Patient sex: F
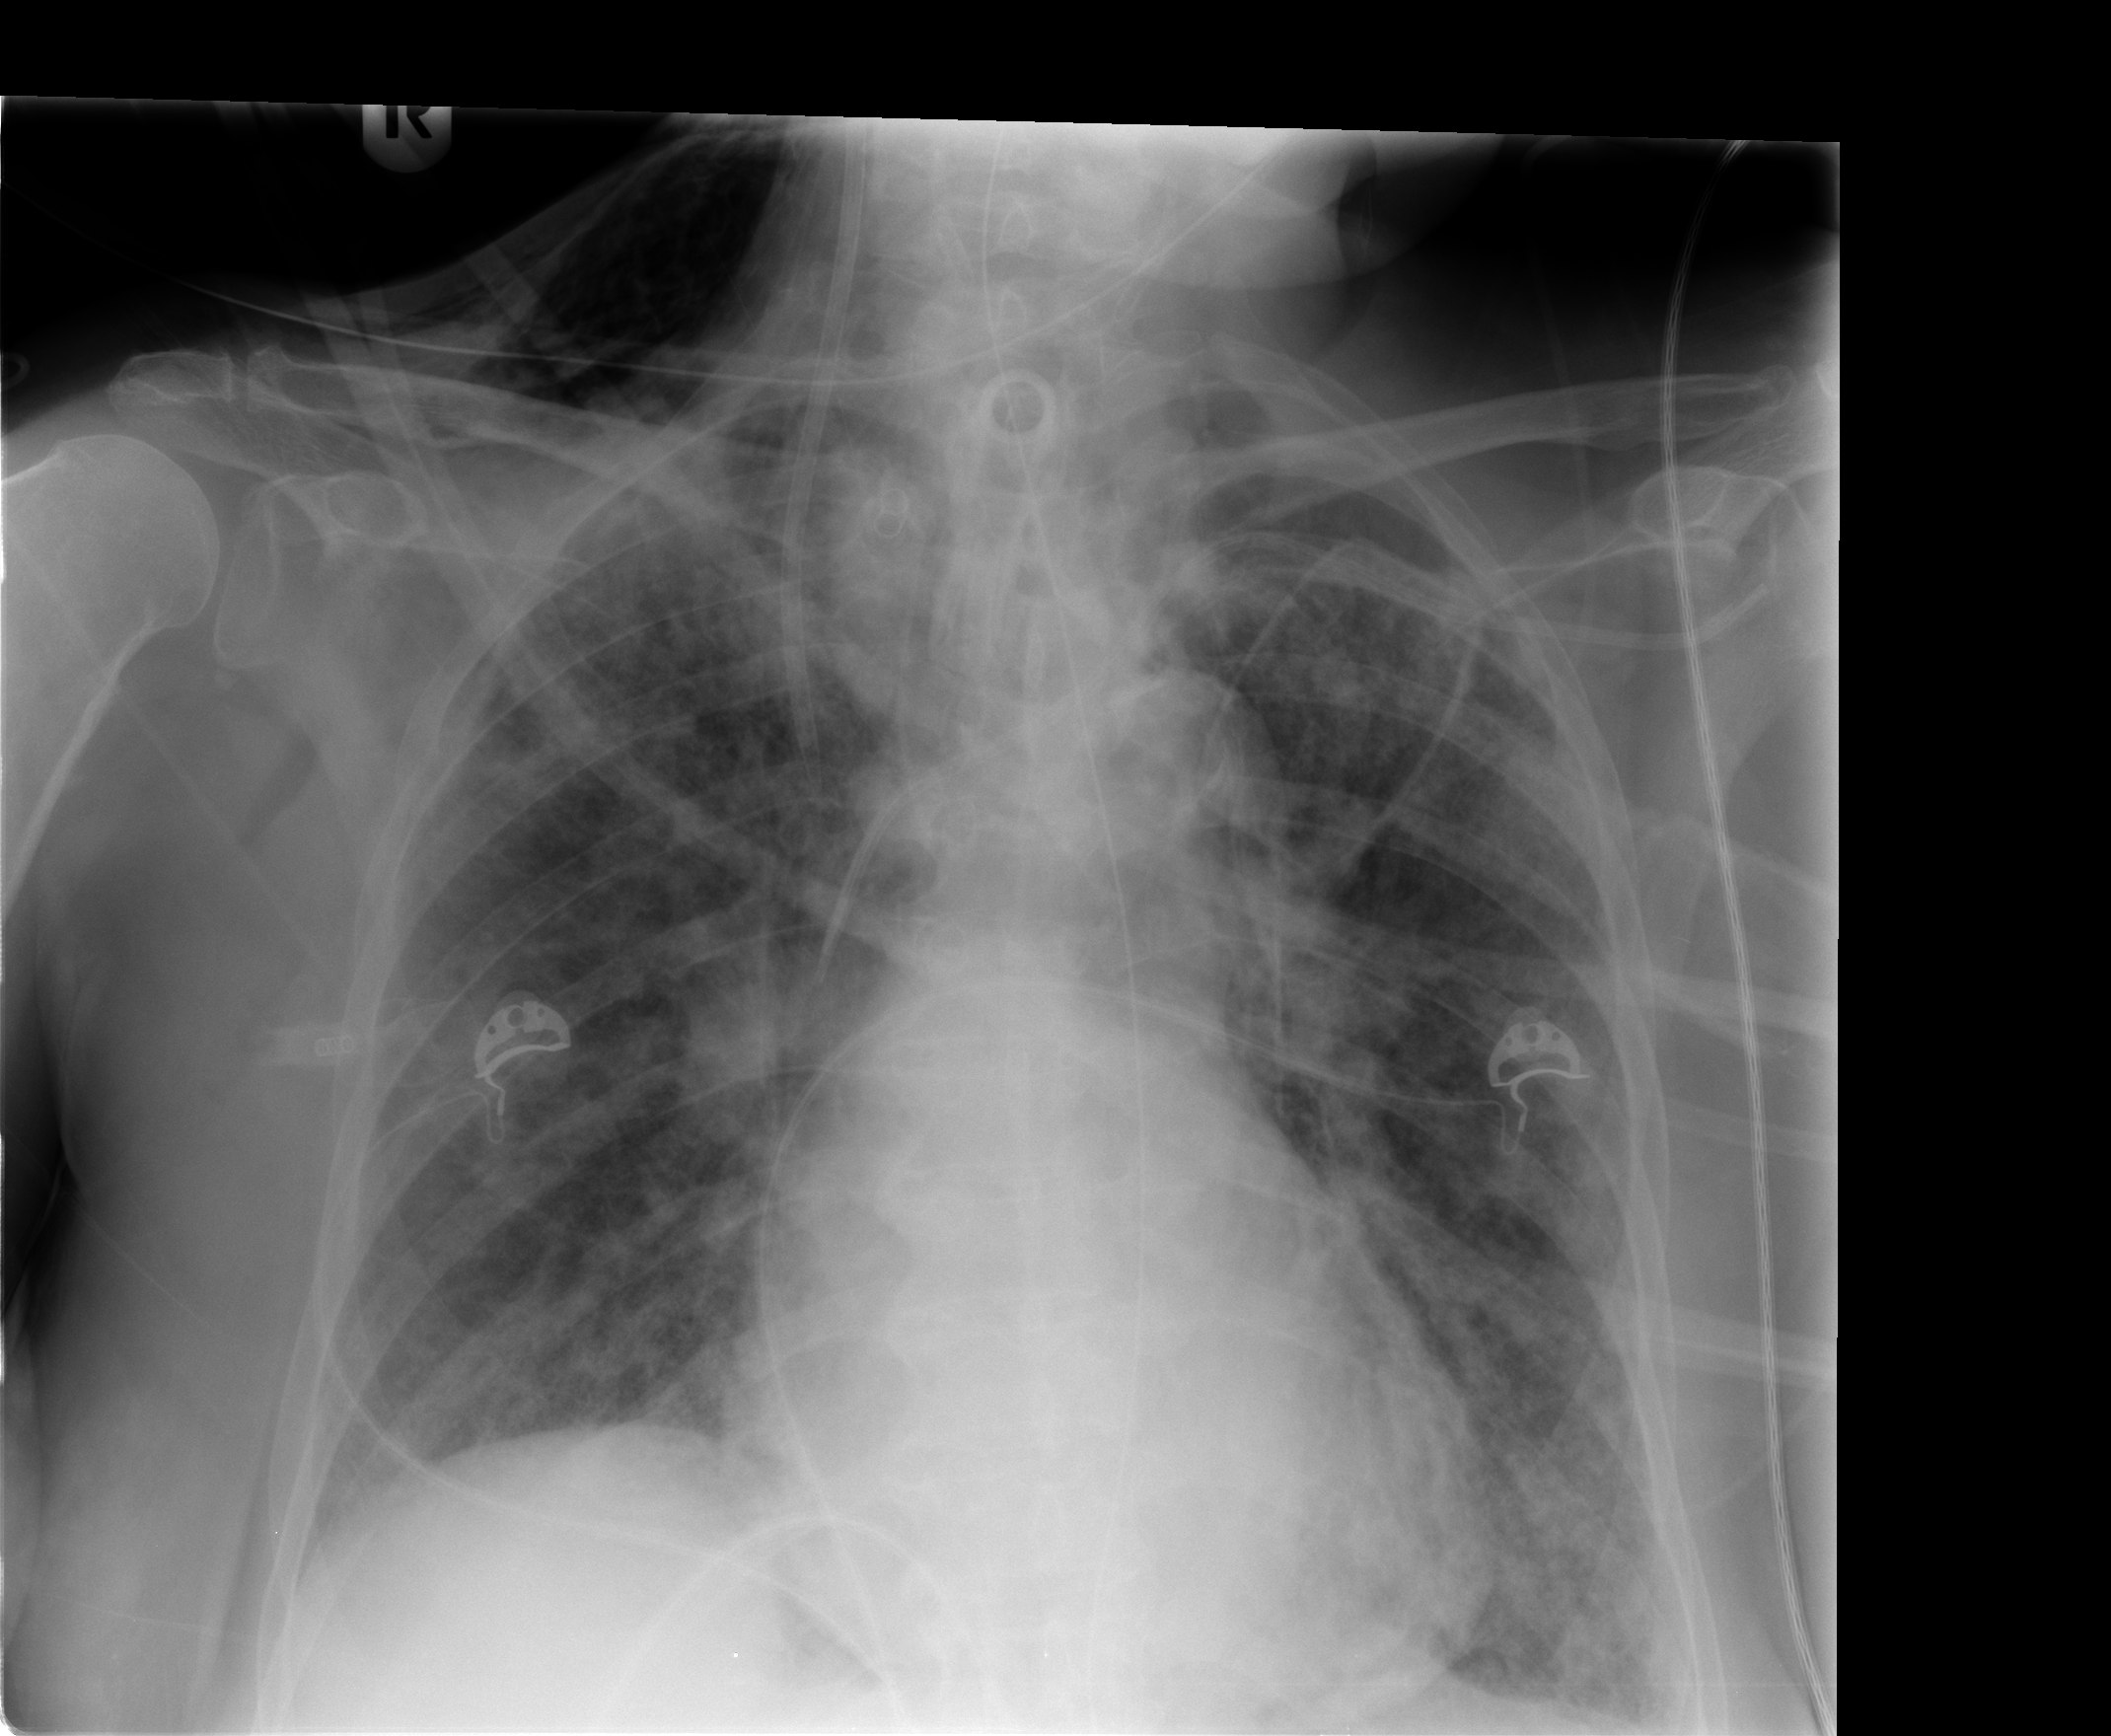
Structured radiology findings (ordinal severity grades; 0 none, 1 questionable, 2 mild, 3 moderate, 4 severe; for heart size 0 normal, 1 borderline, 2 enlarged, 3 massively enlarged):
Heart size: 0
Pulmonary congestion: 3
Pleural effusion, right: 0
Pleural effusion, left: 0
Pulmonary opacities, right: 3
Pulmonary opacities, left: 3
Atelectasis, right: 2
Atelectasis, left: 2